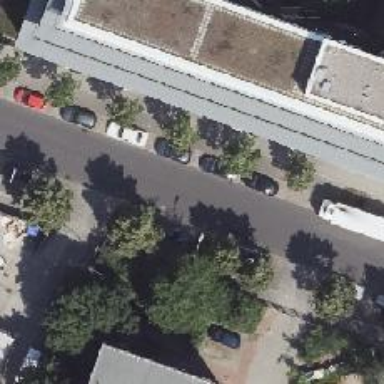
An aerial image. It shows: Residential road with asphalt surface. The road has sidewalks on both sides with separate parking spaces.